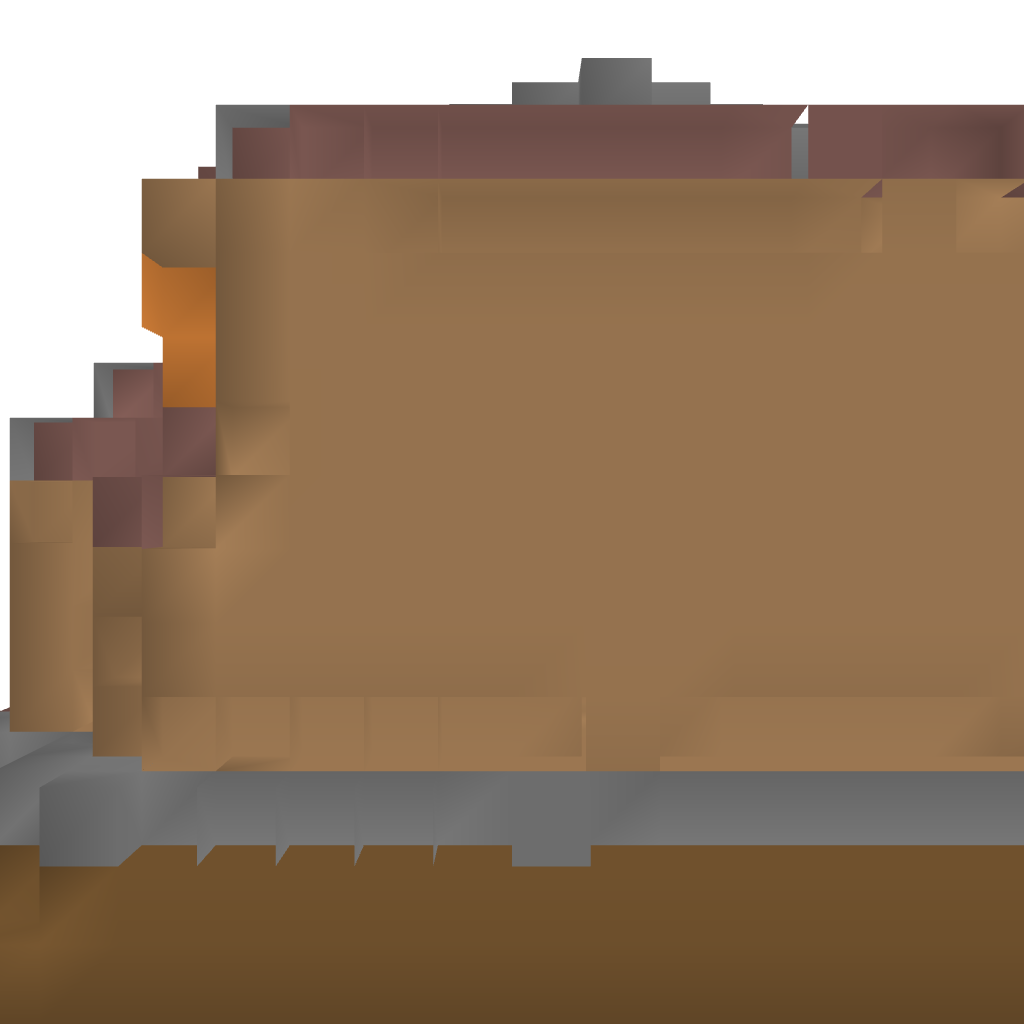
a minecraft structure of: Small Tavern bad low quality